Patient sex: F
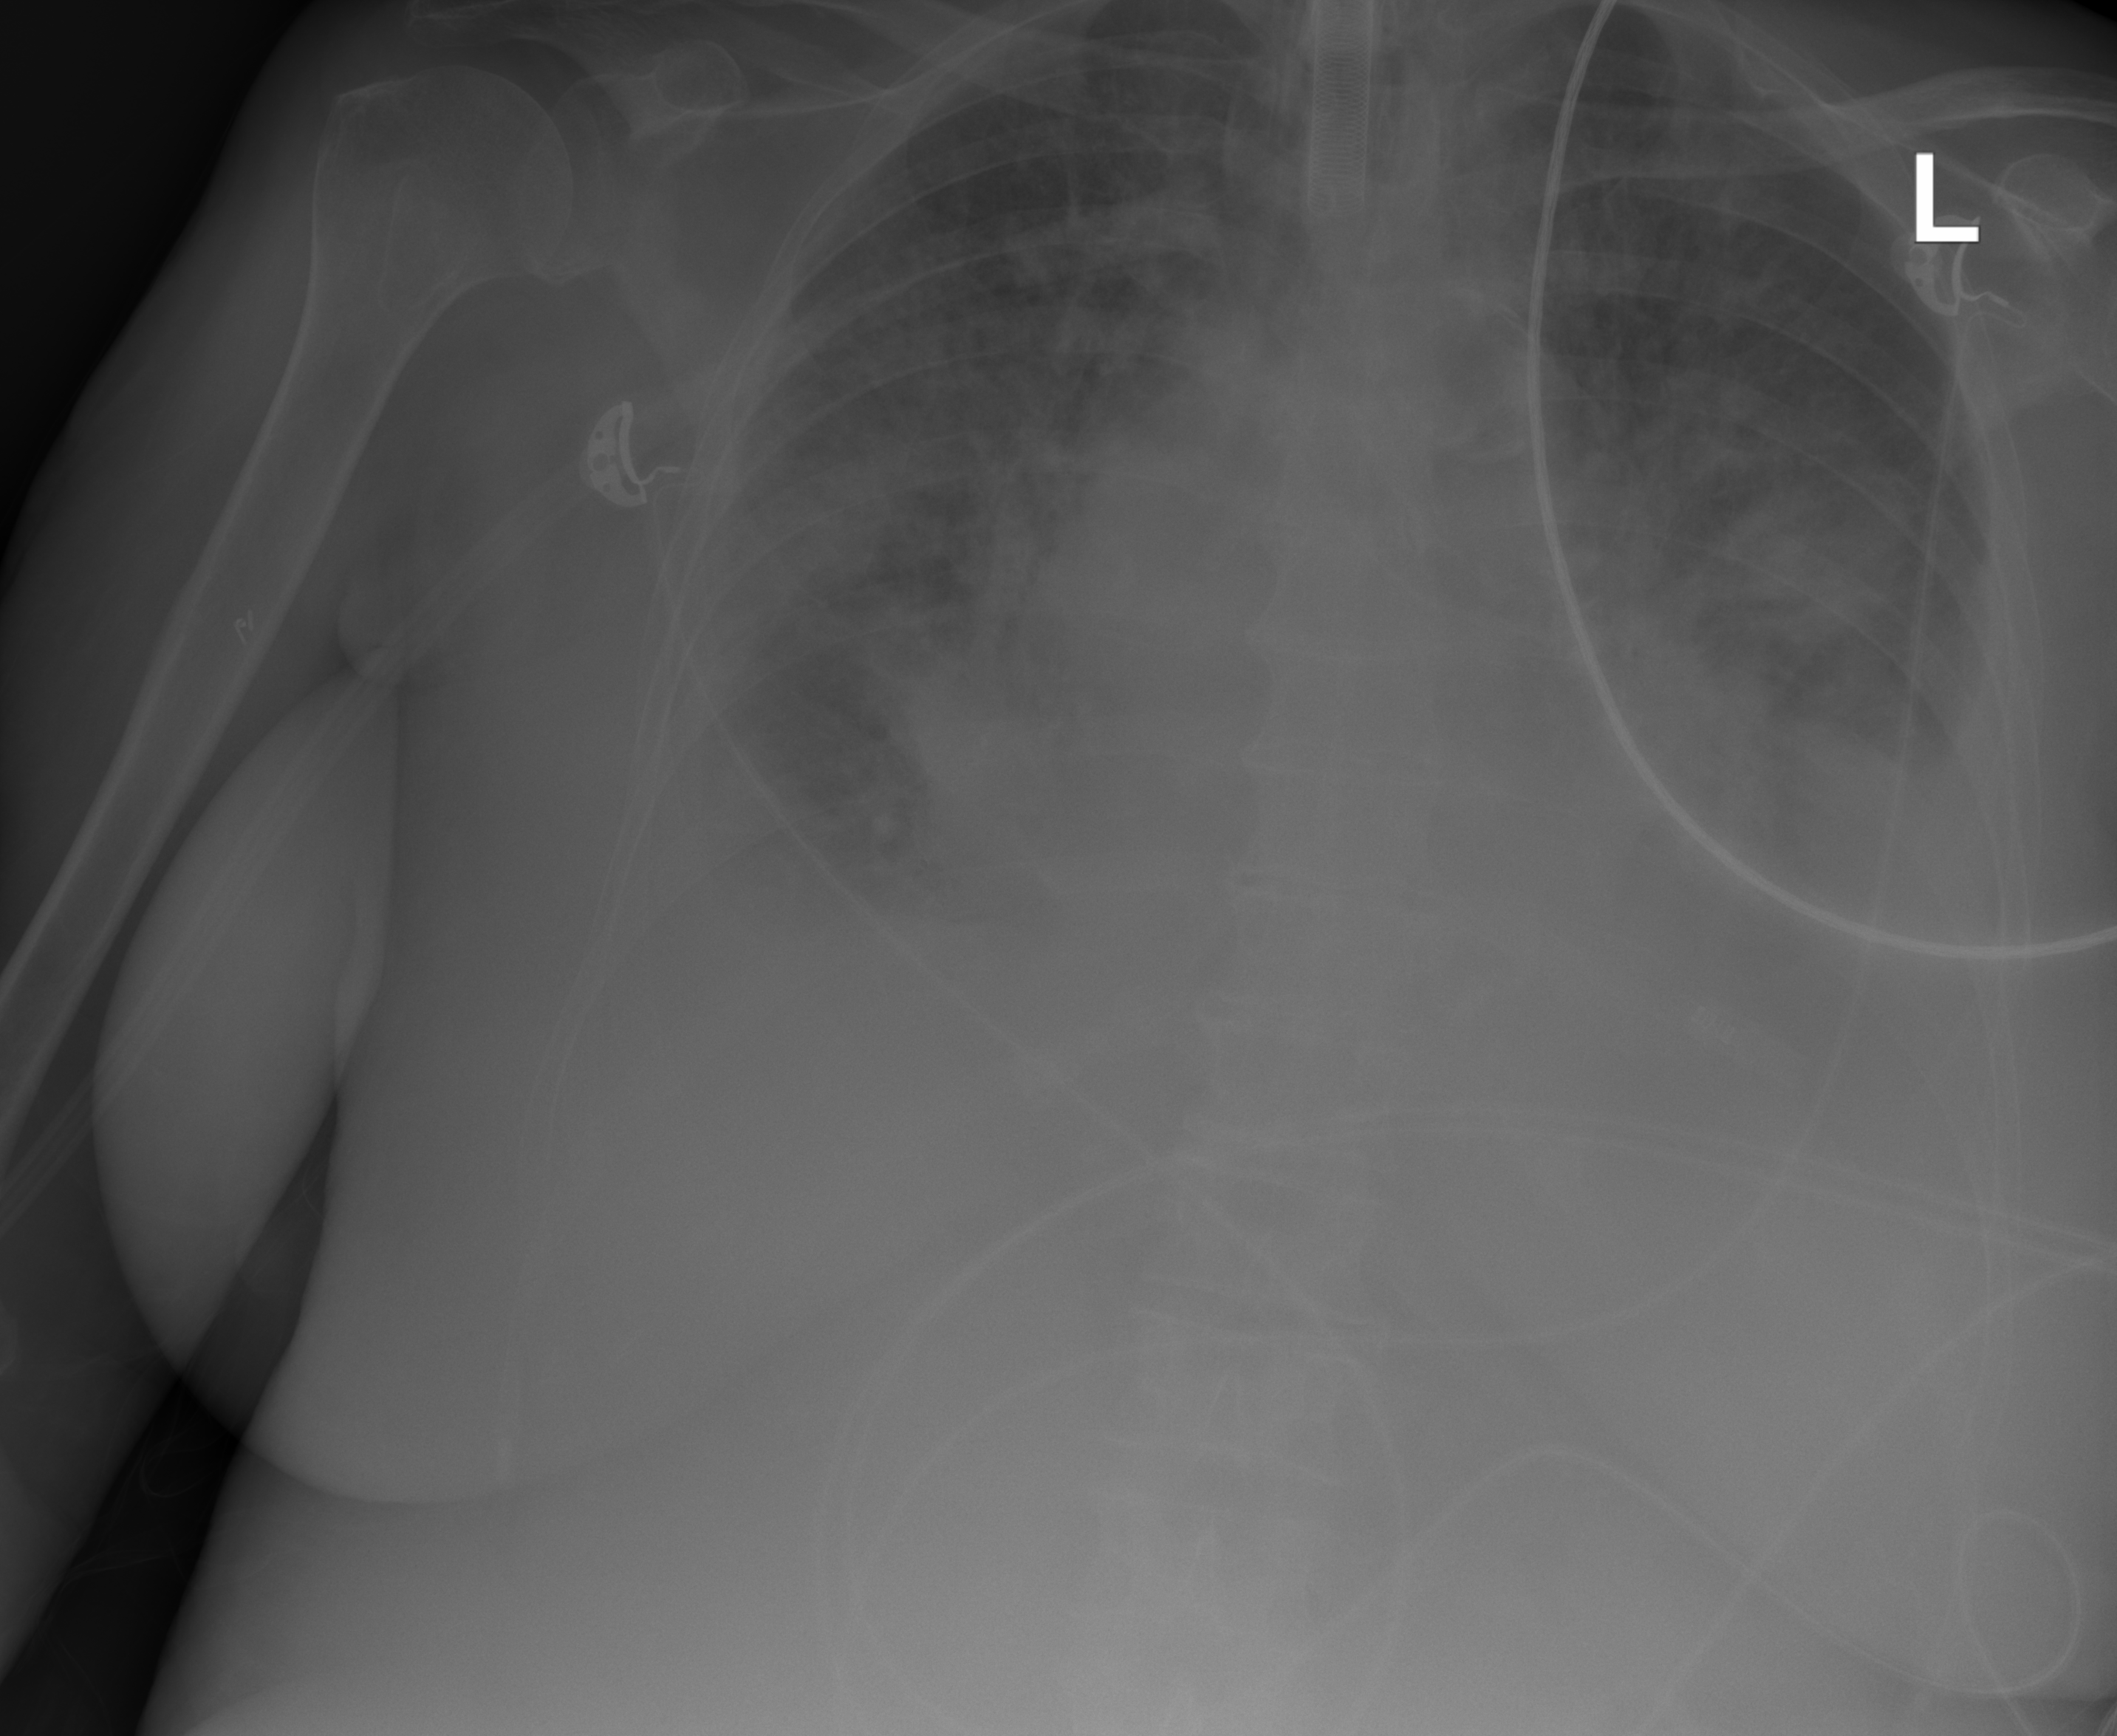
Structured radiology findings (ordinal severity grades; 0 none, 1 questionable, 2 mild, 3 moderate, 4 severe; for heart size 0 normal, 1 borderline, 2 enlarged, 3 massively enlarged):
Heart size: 2
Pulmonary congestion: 2
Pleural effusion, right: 2
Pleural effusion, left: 3
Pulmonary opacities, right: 0
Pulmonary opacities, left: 0
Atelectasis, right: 2
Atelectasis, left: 3